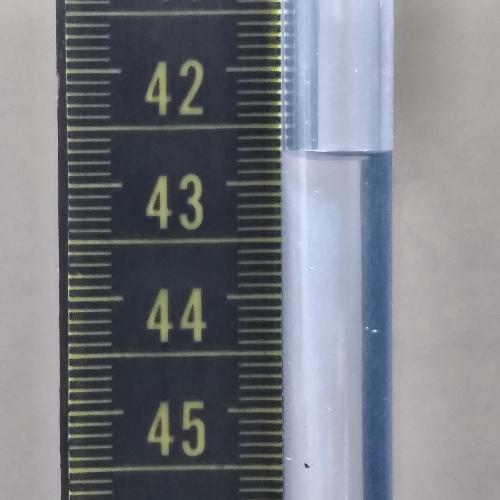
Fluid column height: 42.7 cm